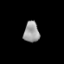
Tissue: lung
Cell type: Epithelial cells
Senescence score: 0.2164
Nuclear area (px): 315
Mean DAPI intensity: 156.279